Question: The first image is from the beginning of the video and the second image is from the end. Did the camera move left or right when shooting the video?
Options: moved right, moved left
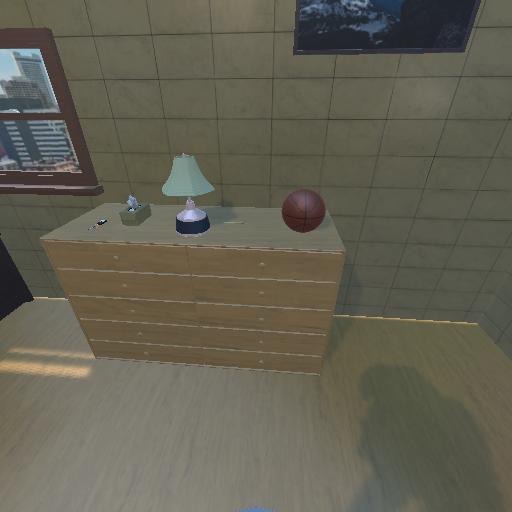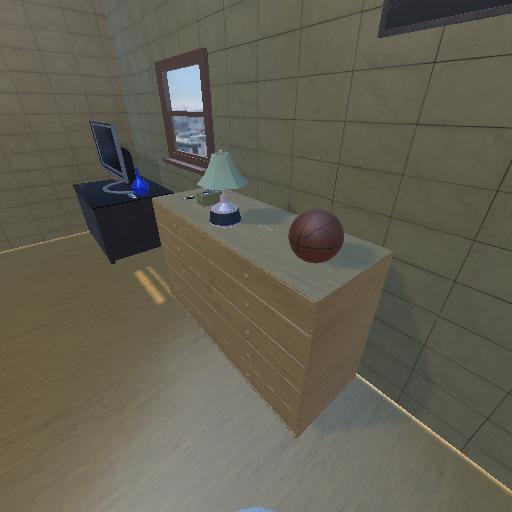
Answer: moved right